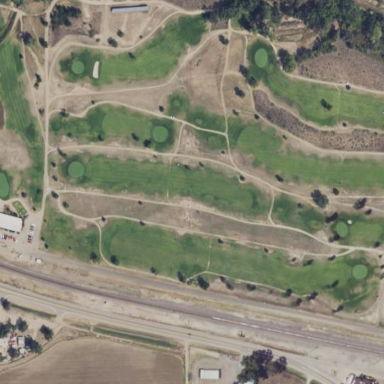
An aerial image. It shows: Golf course.